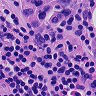
Metastatic tissue present: yes